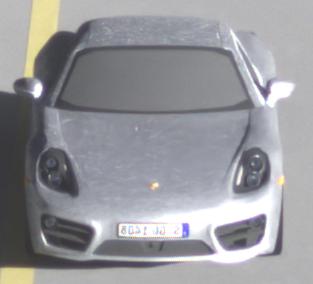
Make: Porsche
Model: Cayman
Detailed model: Cayman (981C)
Model produced from: 2013/03
Model produced until: 2014/04
Doors: 2
Color: white
Road condition: dry road
Daytime: sunrise or sunset
Contrast: medium contrast